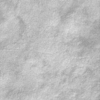
Label: not_dusty